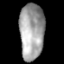
Tissue: lung
Cell type: Epithelial cells
Senescence score: 0.2071
Nuclear area (px): 1351
Mean DAPI intensity: 163.303